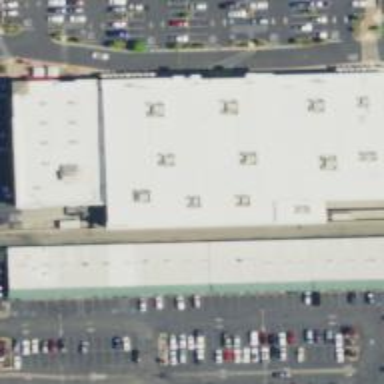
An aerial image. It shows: Retail building.